Field crop: maize
Growth stage: 2
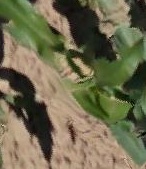
Species: maize